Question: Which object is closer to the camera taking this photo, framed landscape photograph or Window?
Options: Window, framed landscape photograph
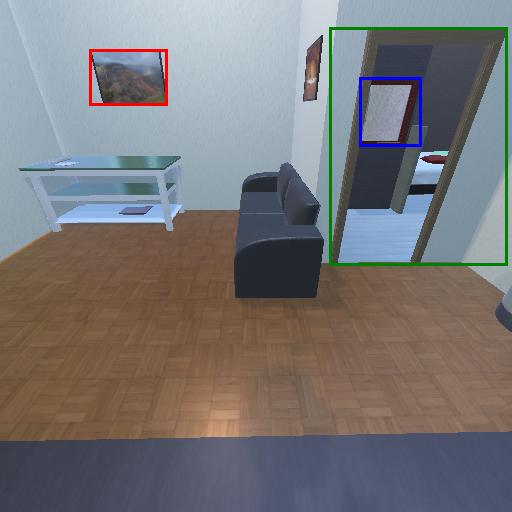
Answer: Window